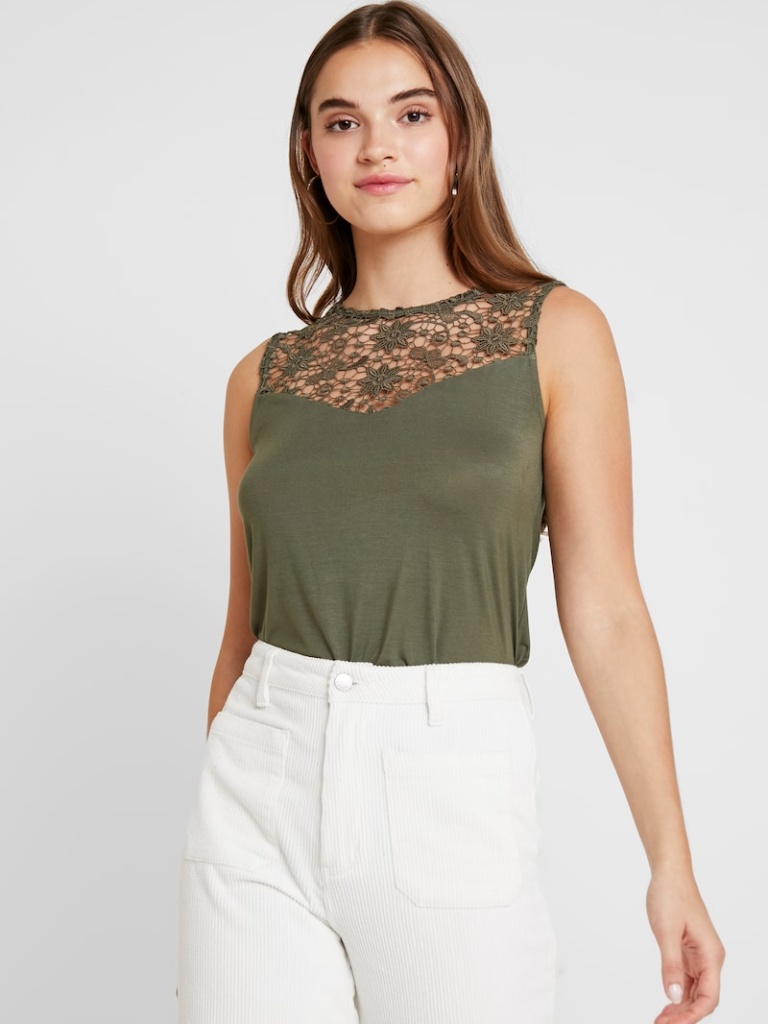
knit tight sleeveless hip length Fully Tucked in crew tank